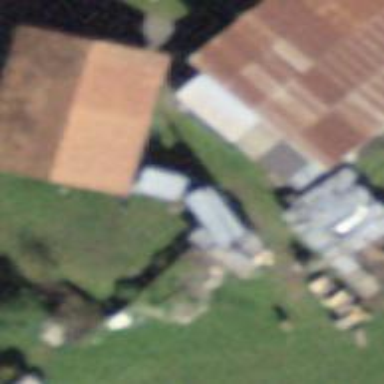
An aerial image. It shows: Garage building.